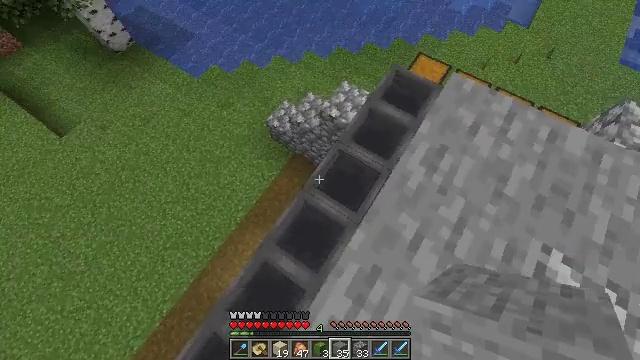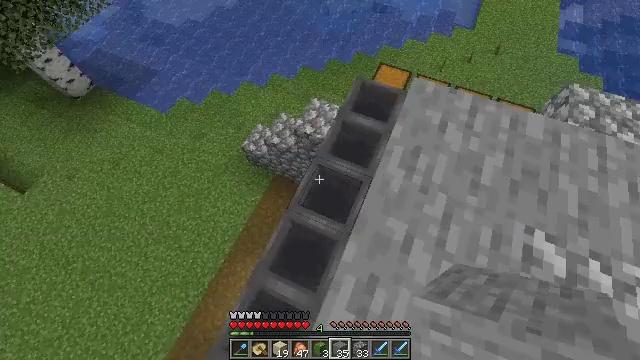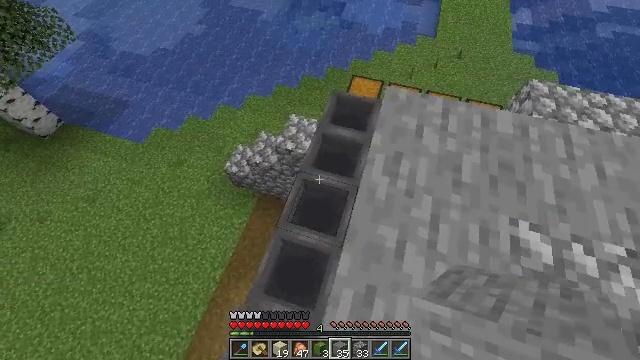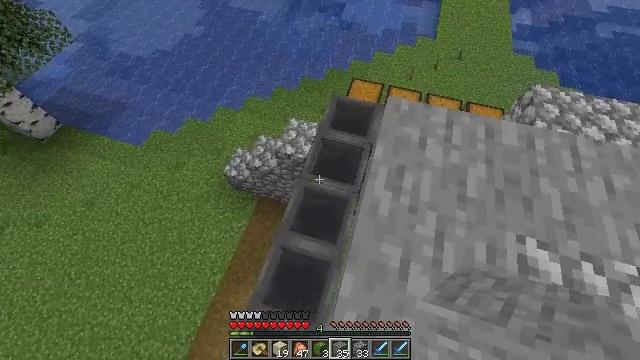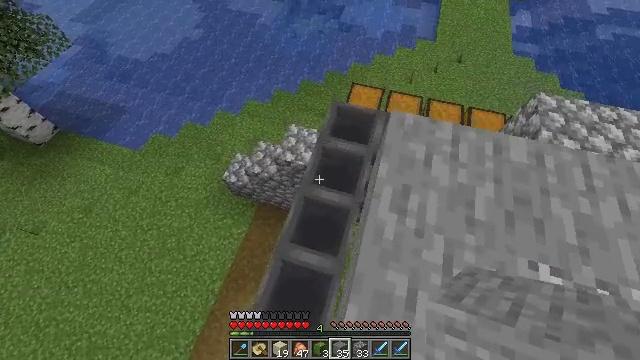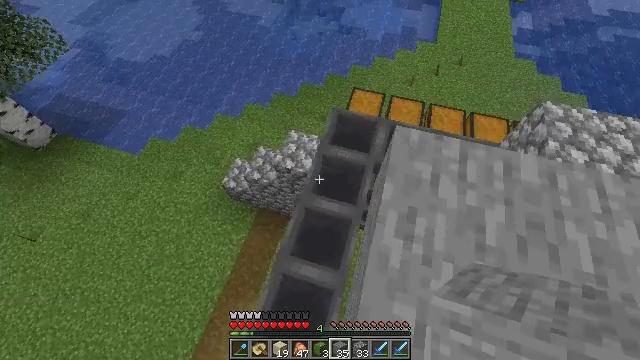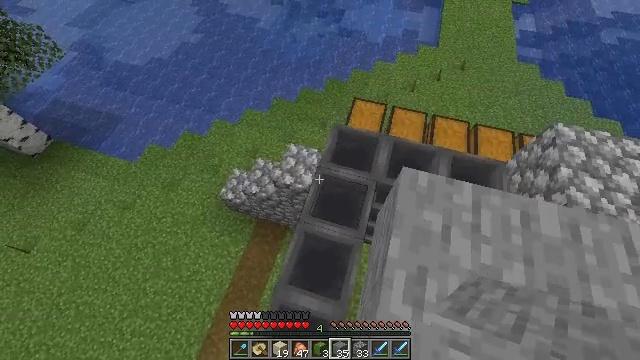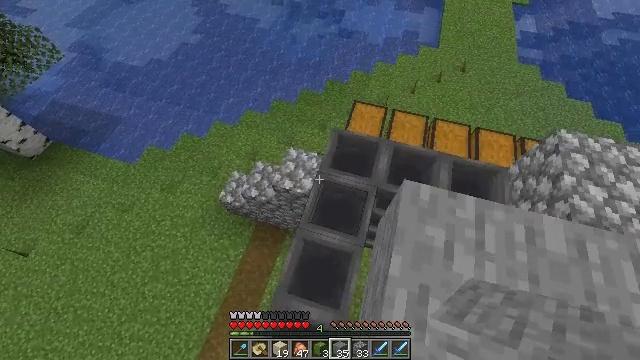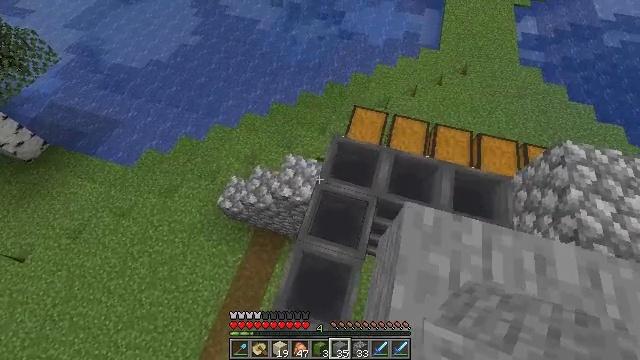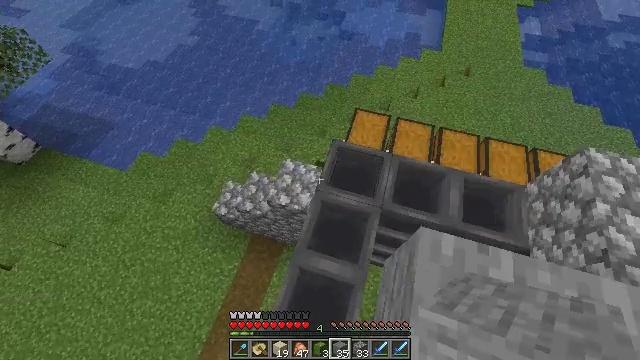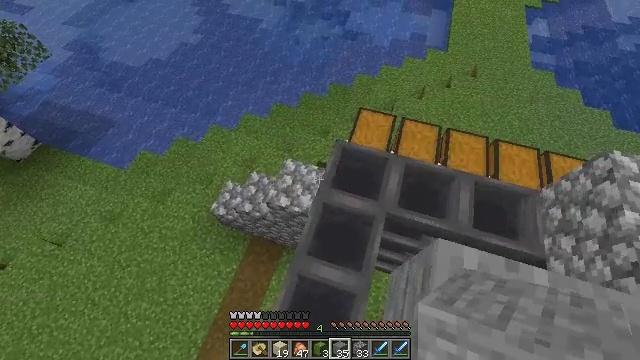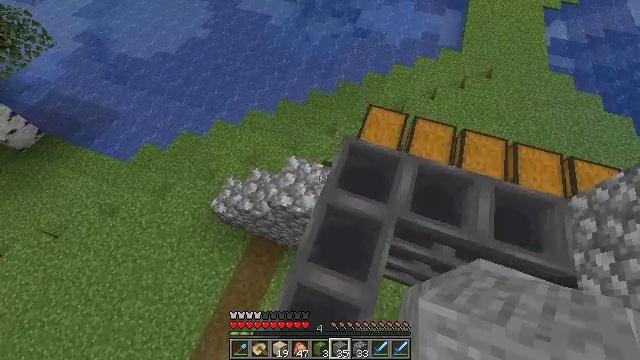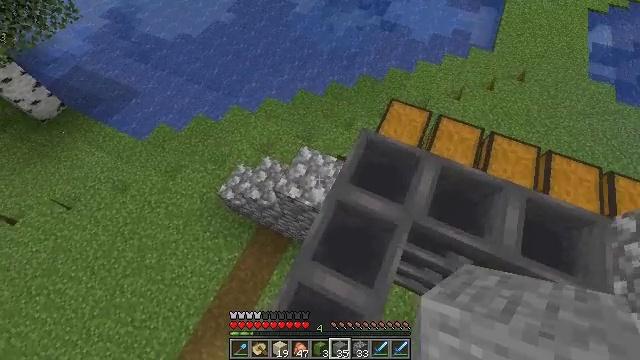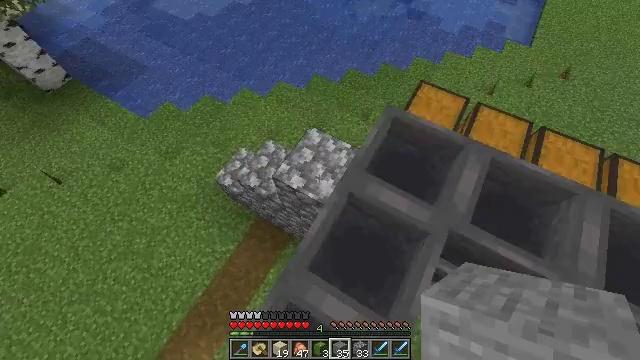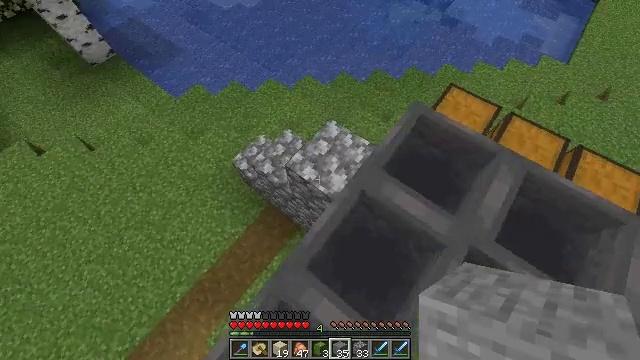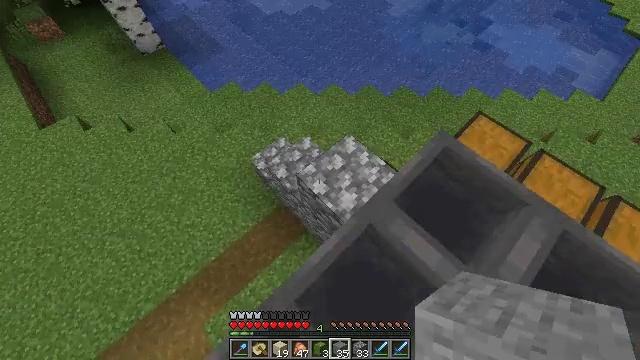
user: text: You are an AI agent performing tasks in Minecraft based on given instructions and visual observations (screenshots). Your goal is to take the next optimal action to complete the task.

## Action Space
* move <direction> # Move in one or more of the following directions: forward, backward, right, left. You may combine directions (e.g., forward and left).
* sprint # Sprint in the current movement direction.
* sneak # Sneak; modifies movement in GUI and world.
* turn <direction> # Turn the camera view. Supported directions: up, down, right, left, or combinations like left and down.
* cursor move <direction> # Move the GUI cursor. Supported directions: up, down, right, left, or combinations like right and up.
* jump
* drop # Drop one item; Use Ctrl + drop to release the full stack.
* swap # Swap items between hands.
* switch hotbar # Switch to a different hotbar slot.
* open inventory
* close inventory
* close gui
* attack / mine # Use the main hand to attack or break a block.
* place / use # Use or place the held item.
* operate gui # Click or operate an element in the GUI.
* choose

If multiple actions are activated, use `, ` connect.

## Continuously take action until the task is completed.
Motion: motion action
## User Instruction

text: Gather materials from the sweet berry bush.
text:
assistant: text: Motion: turn right and up
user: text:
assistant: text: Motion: move forward, turn right and up
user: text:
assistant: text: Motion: move forward
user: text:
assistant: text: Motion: move forward
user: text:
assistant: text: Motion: move forward
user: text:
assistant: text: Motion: move forward
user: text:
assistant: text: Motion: move forward
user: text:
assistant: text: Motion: move forward
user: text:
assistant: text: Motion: move forward
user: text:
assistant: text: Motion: move forward
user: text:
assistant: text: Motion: move forward, turn left
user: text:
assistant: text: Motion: move forward, turn left and down
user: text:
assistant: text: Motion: move forward, sprint, turn left
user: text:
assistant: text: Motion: move forward, sprint, turn left and down
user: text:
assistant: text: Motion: move forward, sprint, turn left
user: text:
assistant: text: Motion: move forward, sprint, turn left
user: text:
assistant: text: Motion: move forward, turn left
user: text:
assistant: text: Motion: move forward, turn left
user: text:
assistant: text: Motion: move forward, sprint, turn left
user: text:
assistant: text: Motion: move forward, sprint, turn left
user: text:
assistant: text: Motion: move forward, sprint, turn left
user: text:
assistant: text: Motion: move forward, turn left
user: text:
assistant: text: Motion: move forward, turn left
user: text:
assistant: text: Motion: move forward, sprint, turn left
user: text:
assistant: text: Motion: move forward, sprint, turn left
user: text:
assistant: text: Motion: move forward, sprint, turn left
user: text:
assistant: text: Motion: move forward, sprint
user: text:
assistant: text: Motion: move forward, turn right and up
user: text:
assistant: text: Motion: move forward, turn right and up
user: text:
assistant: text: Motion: move forward, sprint, turn right and up